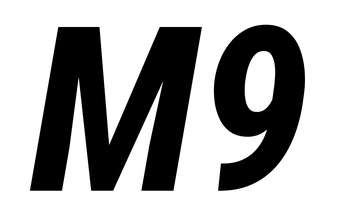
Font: Roboto-Italic_Condensed_Bold_Italic